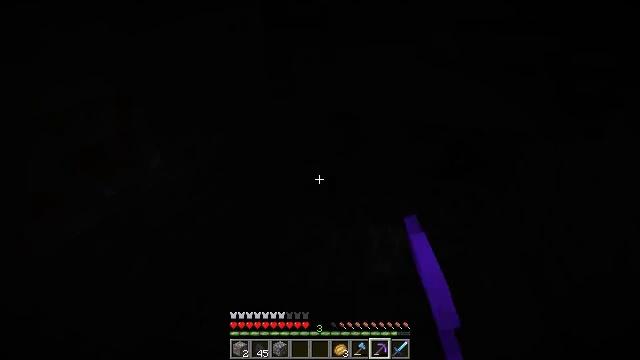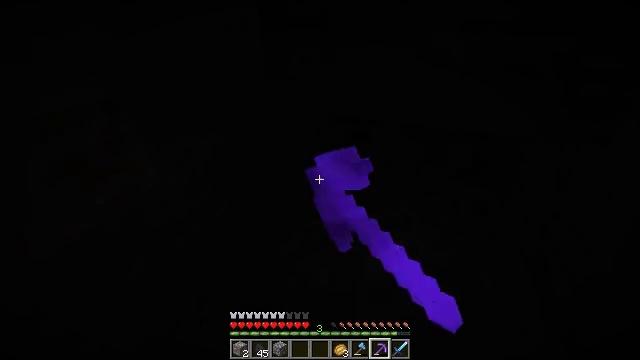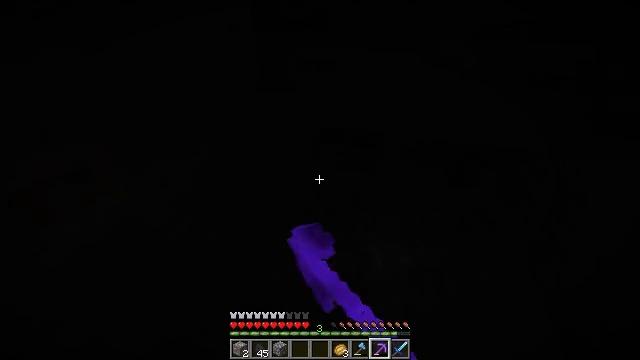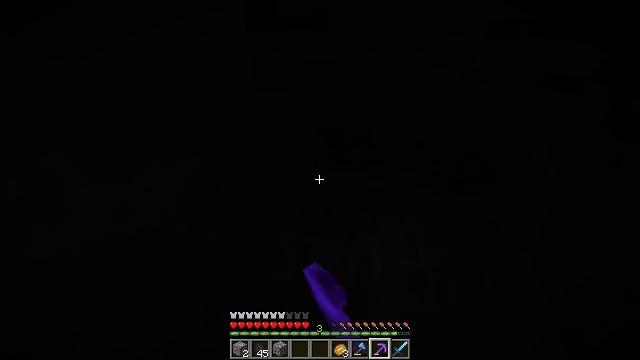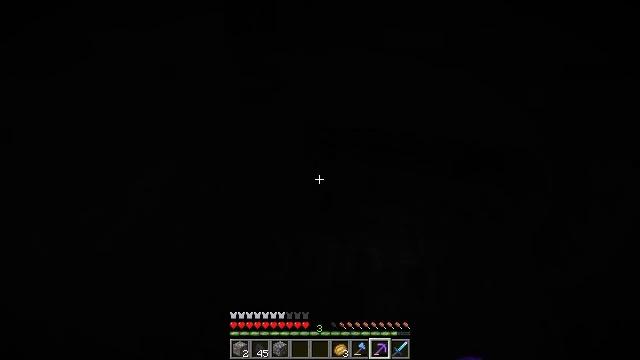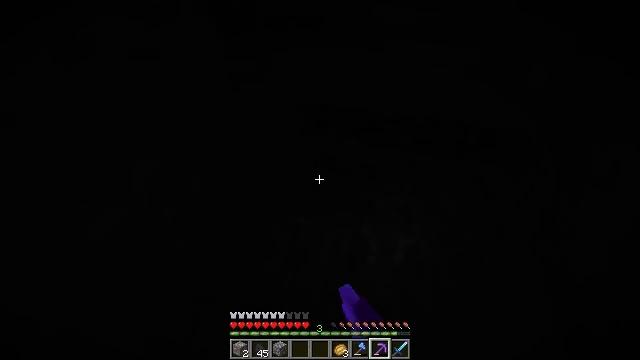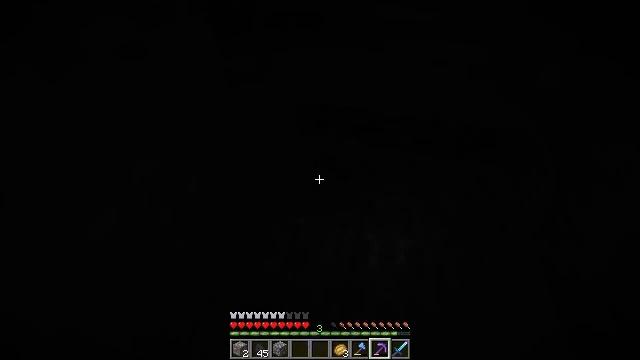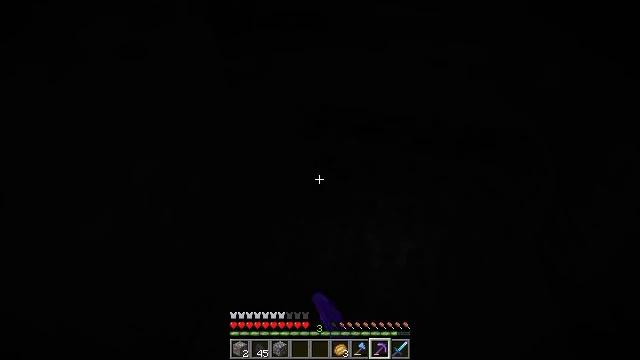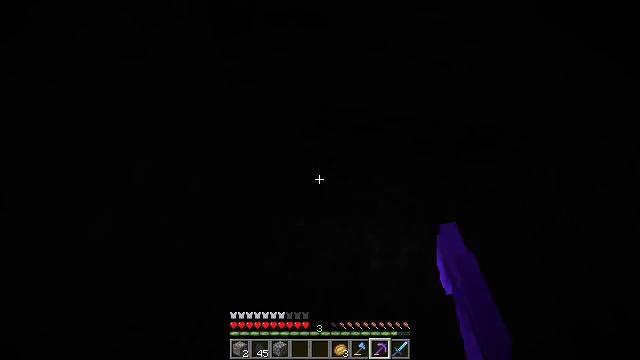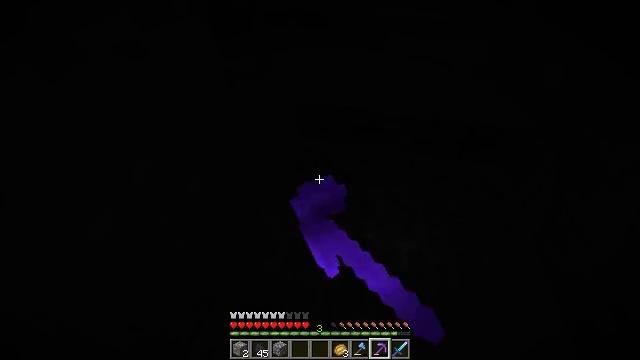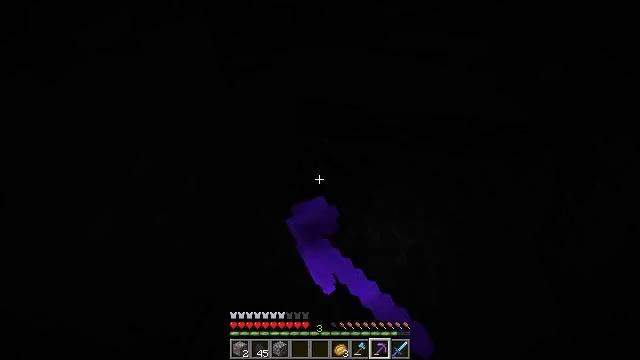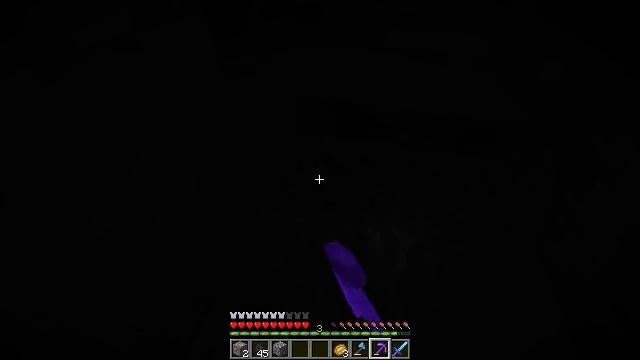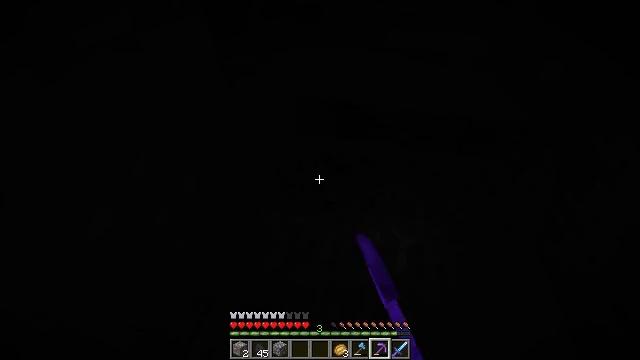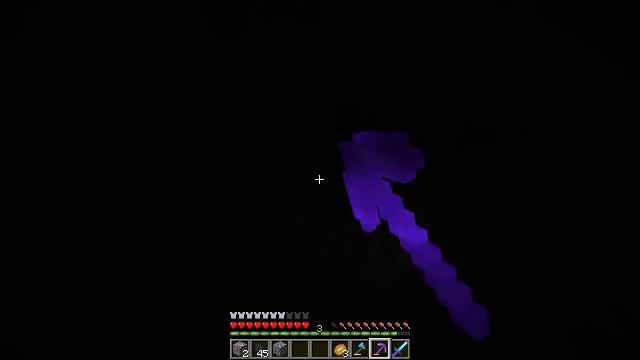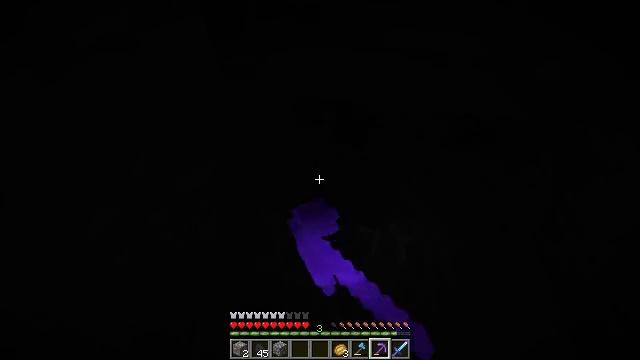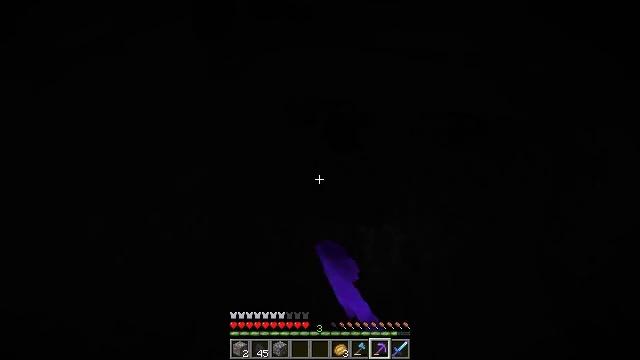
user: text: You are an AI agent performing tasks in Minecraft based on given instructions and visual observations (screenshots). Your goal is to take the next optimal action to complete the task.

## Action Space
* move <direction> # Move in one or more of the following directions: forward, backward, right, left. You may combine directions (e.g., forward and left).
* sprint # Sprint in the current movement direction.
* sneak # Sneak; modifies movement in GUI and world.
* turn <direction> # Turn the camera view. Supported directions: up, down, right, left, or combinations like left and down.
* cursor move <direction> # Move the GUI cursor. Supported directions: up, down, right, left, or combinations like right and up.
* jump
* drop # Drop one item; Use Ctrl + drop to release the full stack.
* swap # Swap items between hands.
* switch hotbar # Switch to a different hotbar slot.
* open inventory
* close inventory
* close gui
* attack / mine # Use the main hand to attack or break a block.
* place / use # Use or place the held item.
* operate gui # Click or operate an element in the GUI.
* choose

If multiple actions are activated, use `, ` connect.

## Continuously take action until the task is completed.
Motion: motion action
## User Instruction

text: Collect coal by mining the ore.
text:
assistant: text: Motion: move forward, attack / mine
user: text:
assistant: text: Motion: move forward, attack / mine
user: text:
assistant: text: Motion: move forward, turn down, attack / mine
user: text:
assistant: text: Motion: turn right and down, attack / mine
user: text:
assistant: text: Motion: turn right and down, attack / mine
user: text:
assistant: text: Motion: attack / mine
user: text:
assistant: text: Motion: attack / mine
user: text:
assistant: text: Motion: attack / mine
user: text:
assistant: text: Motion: attack / mine
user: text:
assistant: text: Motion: attack / mine
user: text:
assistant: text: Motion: attack / mine
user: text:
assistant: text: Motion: attack / mine
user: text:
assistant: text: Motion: attack / mine
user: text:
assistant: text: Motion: attack / mine
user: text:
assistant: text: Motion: turn right, attack / mine
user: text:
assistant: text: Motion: turn right, attack / mine
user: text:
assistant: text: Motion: attack / mine
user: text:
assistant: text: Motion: turn right, attack / mine
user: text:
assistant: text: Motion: turn right, attack / mine
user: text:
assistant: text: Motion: turn right, attack / mine
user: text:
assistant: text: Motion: turn right, attack / mine
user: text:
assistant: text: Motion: turn right, attack / mine
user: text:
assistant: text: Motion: attack / mine
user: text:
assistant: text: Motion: attack / mine
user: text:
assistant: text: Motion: attack / mine
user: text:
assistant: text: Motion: attack / mine
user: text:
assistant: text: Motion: attack / mine
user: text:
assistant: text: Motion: attack / mine
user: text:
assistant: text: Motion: attack / mine
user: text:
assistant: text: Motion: attack / mine